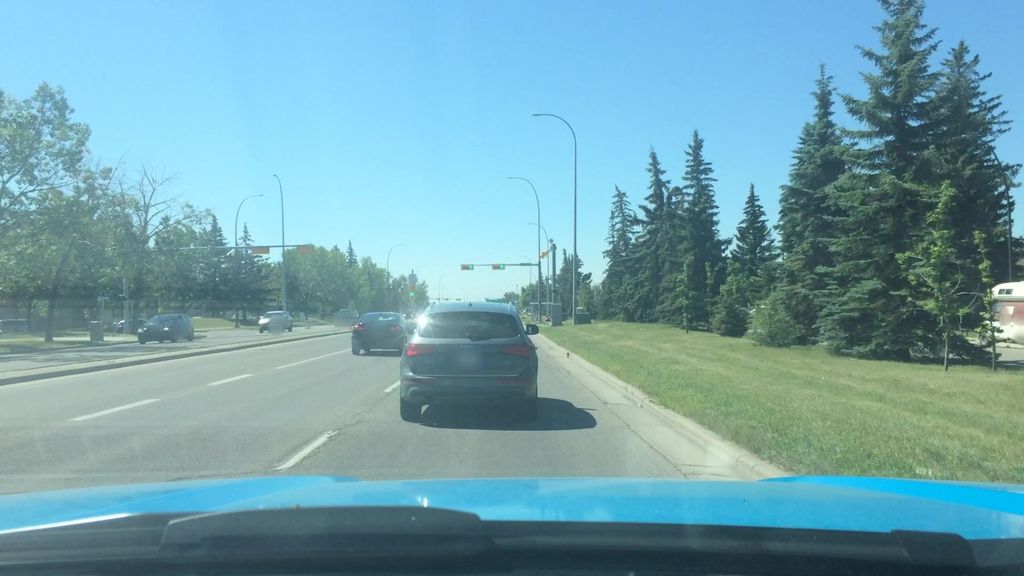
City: calgary